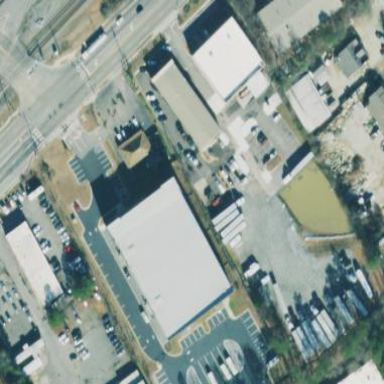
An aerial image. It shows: Building that serves as storage rental shop.